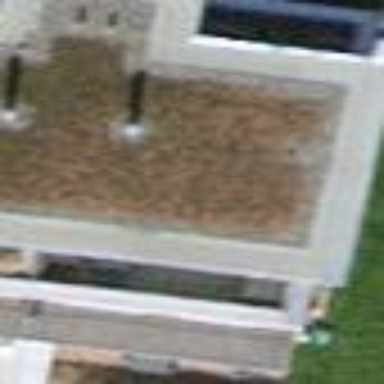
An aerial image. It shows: Building with flat roof.